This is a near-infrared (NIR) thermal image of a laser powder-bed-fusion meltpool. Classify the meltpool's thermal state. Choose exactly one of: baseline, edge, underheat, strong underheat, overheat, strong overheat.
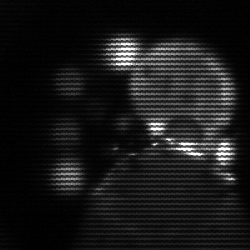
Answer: edge